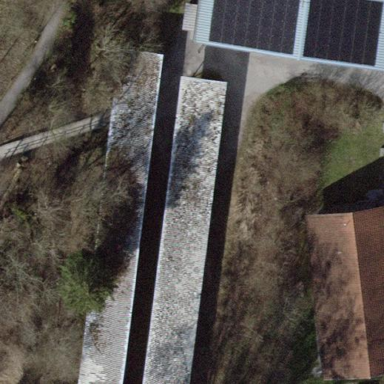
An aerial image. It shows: View of roof of building.